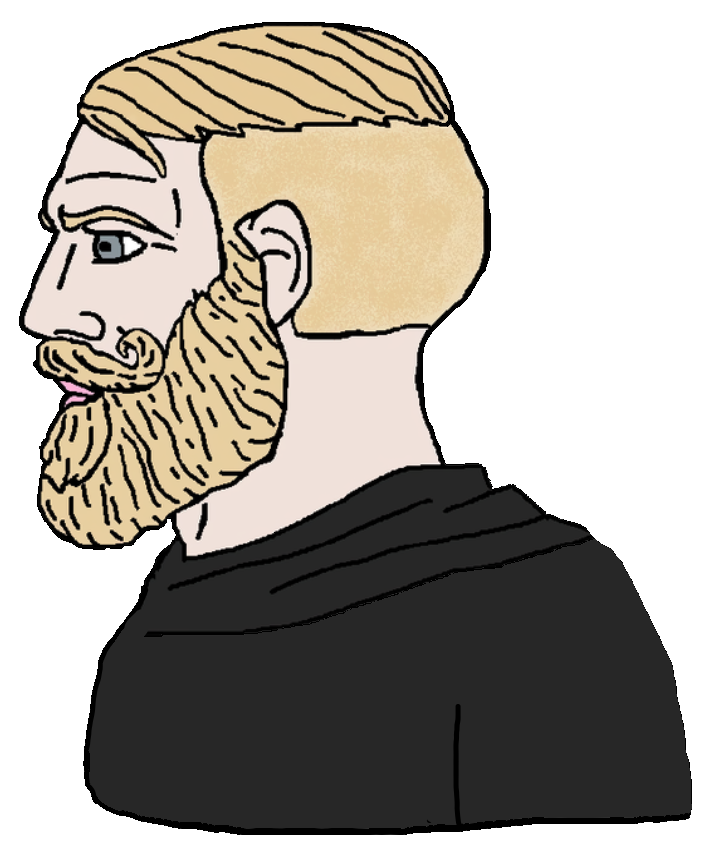
Label: 4_Yes_Chad